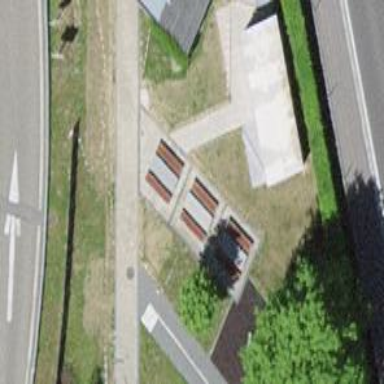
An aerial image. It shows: Picnic table located in leisure land area.